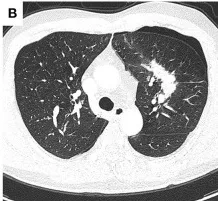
Uniportal VATS secondary carinal resection and reconstruction for tracheobronchial mucoepidermoid carcinoma. And a 5.1 x 3.1 cm patchy lesion centrally located at the left upper lobe.
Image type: radiology (ct)